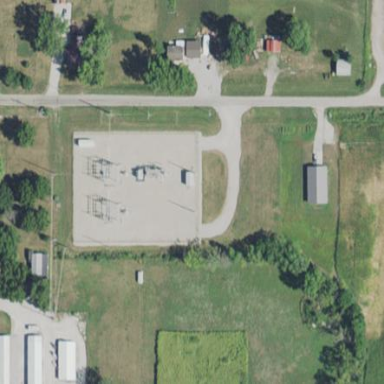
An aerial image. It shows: Distribution-level power substation.